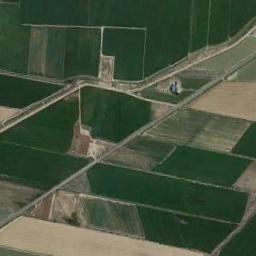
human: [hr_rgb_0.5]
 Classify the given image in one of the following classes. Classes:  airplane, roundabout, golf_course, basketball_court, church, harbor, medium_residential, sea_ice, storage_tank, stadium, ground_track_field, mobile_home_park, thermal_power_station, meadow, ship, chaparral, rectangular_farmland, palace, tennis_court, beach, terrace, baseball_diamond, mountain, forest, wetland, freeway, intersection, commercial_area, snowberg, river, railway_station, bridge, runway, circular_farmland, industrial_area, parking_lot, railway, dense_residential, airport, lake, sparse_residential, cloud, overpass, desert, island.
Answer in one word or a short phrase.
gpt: rectangular_farmland